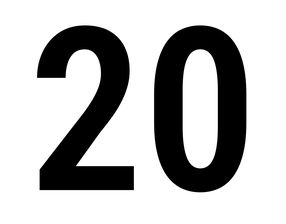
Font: Roboto_Condensed_SemiBold